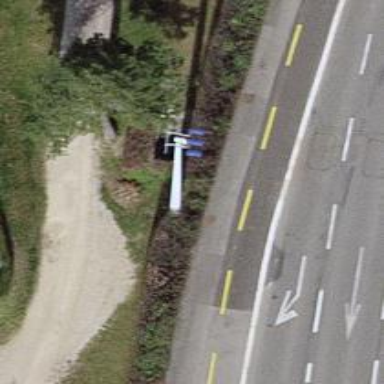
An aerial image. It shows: Set of steps on the road.